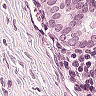
Metastatic tissue present: yes